Aerial crown-view tile of a tropical tree (Barro Colorado Island, Panama), acquired 20240716:
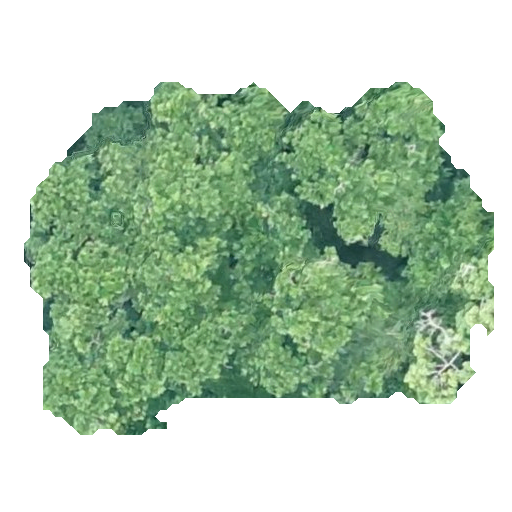
Species: Anacardium excelsum
GBIF accepted scientific name: Anacardium excelsum
Crown area: 203.398 m²